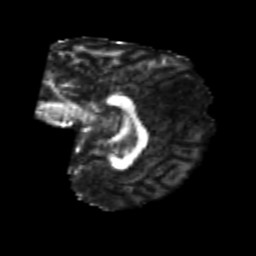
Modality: FA
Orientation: sagittal
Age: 23
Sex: female
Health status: healthy
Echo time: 0.074 s